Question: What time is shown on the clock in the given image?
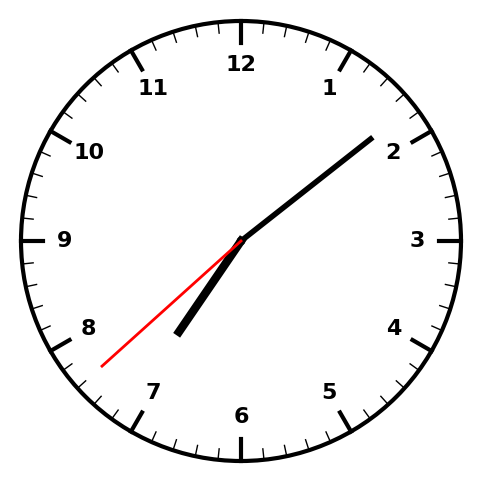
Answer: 07:08:38